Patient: sex F, age 63
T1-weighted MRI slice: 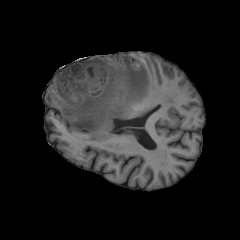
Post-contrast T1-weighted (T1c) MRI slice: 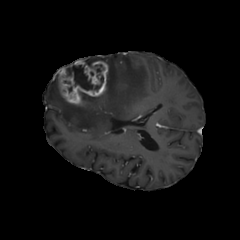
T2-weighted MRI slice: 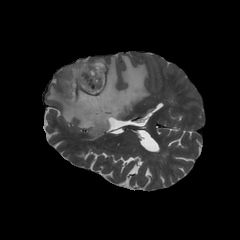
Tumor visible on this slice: yes
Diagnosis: Glioblastoma, IDH-wildtype
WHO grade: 4